Interaction volume radius: 5 \u00c5
Interaction volume height: 20 \u00c5
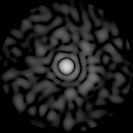
Disorder parameter: 0.8097